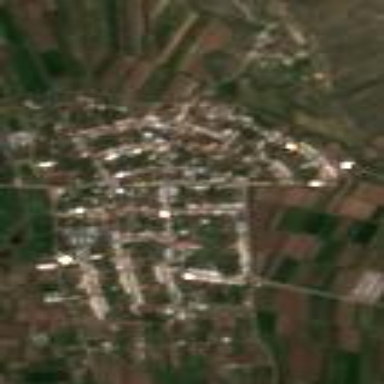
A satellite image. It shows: Residential area located in village.